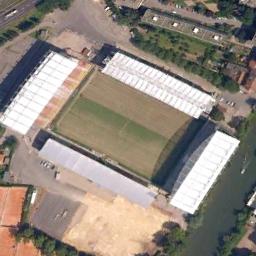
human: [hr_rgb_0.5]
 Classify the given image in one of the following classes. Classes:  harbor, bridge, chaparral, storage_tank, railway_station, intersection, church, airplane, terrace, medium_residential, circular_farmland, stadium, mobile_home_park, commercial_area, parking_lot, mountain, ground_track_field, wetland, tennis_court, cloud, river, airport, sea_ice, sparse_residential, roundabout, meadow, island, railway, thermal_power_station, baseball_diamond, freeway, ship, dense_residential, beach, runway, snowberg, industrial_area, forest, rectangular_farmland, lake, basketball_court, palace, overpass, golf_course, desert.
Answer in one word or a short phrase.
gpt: stadium